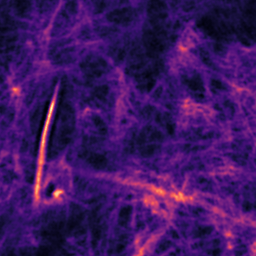
Label: Super-resolution F-actin image